Question: I want to enable "Check-out" feature of "git local repository".
As shown in following image.

How do I enable that?
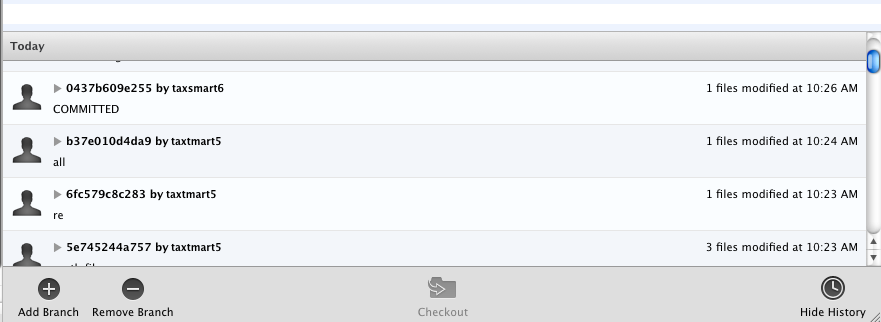
Answer: The Checkout button you showed is for Subversion repositories, not git repositories. It's used to check files out of Subversion repositories.
What you probably are asking is how to switch branches from Xcode. Your screenshot is what appears when you click the Branches folder for a repository. Below that folder is another folder, which probably matches your project name. Select that folder. You should see a Switch Branch button at the bottom of the Organizer. Click that button to switch branches.